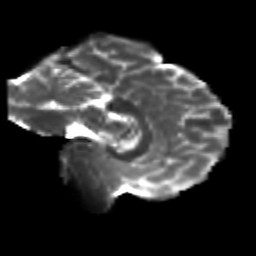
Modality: T2w
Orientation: sagittal
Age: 21
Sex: male
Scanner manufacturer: siemens
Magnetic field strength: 3 T
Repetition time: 3.5 s
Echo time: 0.104 s